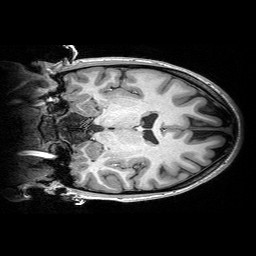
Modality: T1w
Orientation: coronal
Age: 16
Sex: female
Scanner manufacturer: siemens
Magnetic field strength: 3 T
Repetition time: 2.53 s
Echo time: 0.00297 s